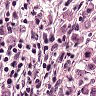
Metastatic tissue present: yes